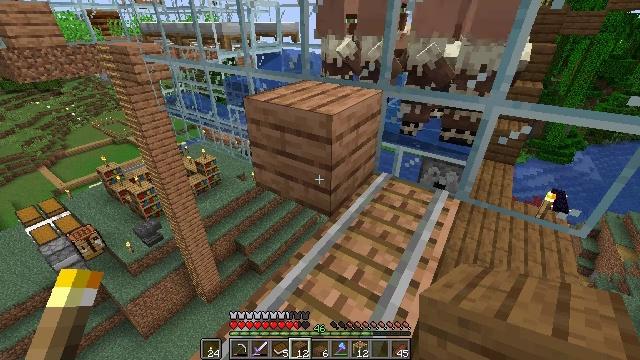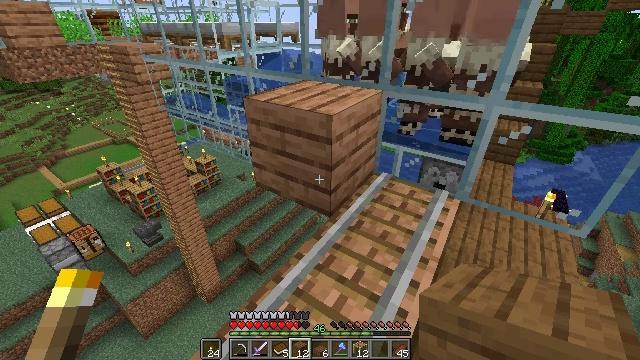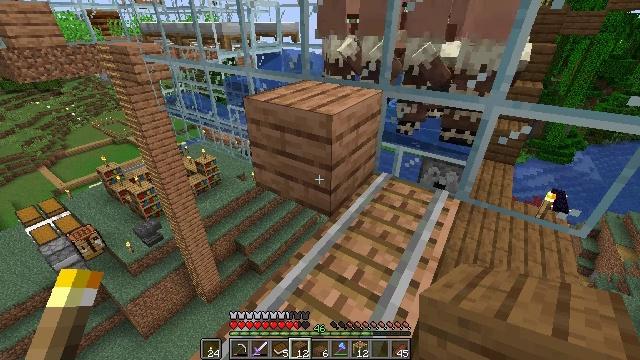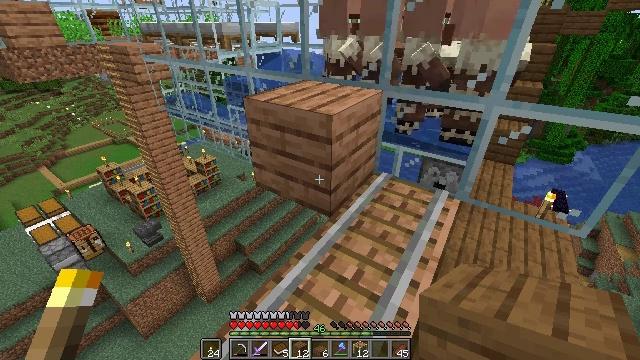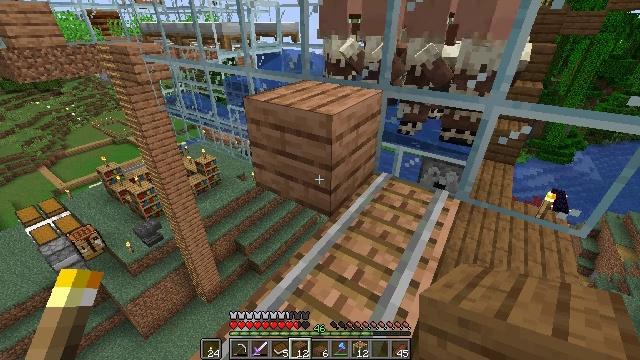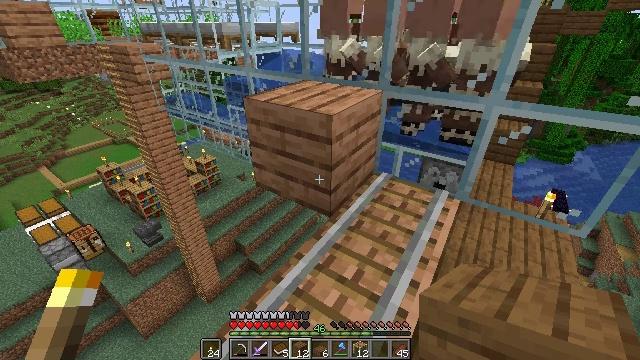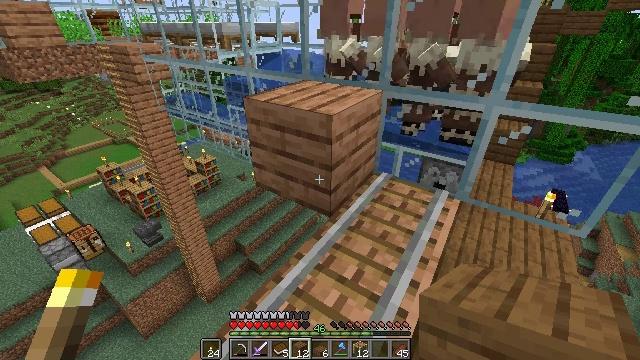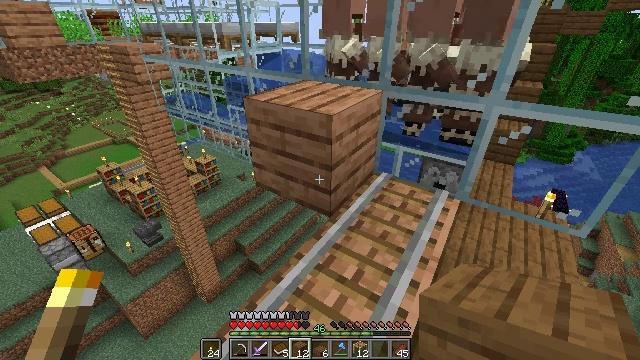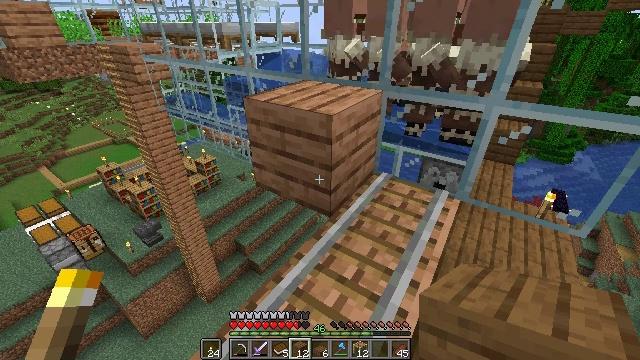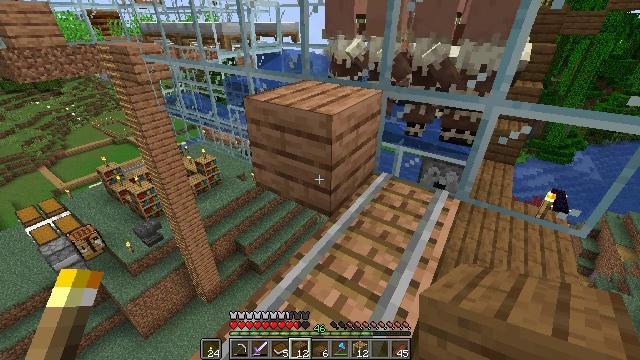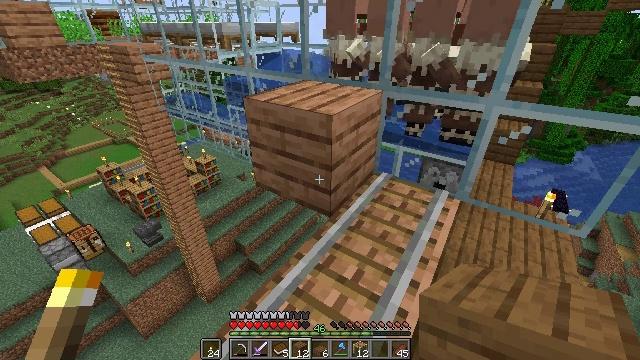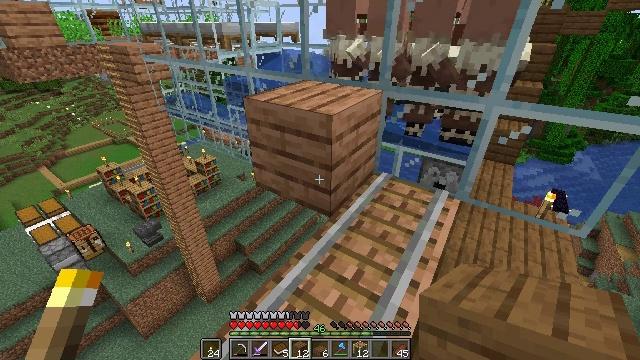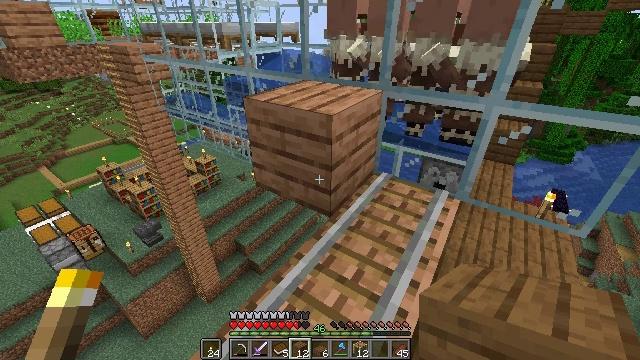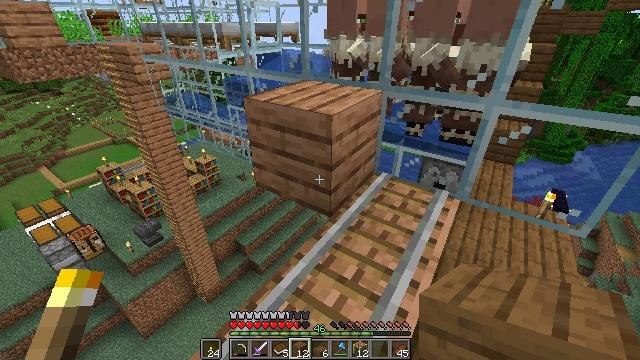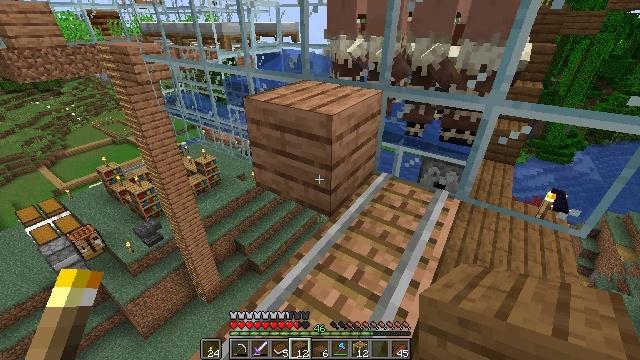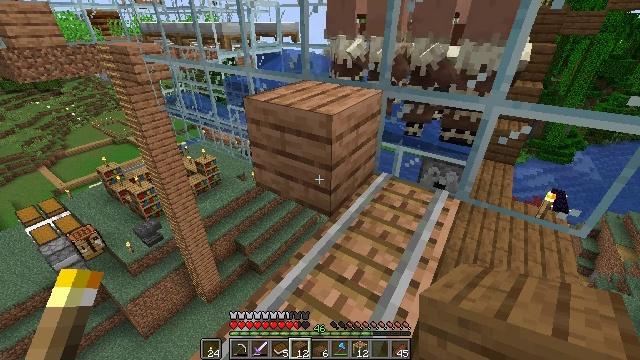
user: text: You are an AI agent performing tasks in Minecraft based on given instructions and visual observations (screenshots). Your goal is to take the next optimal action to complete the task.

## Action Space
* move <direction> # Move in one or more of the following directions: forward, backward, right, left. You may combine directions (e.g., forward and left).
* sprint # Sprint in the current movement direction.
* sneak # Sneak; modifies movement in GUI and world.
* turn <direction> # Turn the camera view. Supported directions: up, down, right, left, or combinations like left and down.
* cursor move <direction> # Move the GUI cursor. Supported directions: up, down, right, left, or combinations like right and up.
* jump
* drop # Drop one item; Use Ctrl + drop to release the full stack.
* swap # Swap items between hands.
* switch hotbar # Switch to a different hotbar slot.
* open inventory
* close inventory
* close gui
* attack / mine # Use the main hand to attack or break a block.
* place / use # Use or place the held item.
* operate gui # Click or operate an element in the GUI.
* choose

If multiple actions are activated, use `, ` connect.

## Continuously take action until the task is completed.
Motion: motion action
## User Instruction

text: With the crafting table, create a spruce fence gate from sticks and planks.
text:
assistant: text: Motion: no_op
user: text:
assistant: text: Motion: no_op
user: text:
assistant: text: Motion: no_op
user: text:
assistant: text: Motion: no_op
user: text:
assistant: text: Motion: no_op
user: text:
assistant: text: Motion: no_op
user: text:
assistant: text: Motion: no_op
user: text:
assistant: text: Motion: no_op
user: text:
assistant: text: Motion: no_op
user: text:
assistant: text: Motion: no_op
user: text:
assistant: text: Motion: no_op
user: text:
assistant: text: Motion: no_op
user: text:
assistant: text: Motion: no_op
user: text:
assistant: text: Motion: no_op
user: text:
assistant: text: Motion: no_op
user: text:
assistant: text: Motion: no_op
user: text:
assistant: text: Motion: no_op
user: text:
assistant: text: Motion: no_op
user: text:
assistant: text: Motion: no_op
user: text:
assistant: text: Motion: no_op
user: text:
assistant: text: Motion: no_op
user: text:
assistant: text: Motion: no_op
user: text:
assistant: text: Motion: no_op
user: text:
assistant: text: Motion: no_op
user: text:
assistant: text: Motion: no_op
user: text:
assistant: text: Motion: no_op
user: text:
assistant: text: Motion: no_op
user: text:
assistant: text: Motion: no_op
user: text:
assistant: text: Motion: no_op
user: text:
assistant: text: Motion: no_op